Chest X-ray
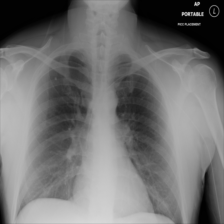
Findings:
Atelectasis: negative
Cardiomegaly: negative
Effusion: negative
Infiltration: negative
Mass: negative
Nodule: negative
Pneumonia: negative
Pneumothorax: negative
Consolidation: negative
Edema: negative
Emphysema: negative
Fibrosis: negative
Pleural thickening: negative
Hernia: negative